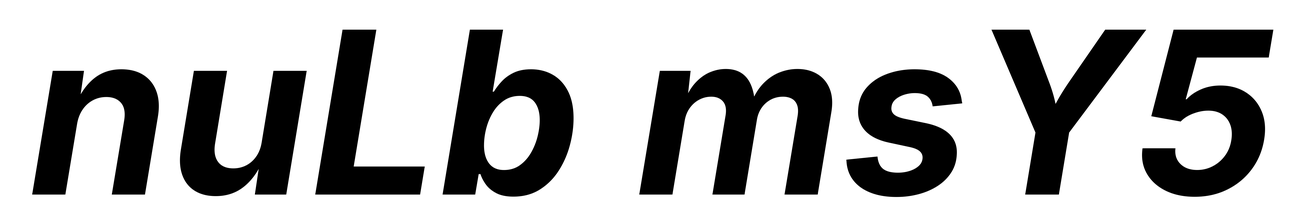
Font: Inter-Italic_Bold_Italic